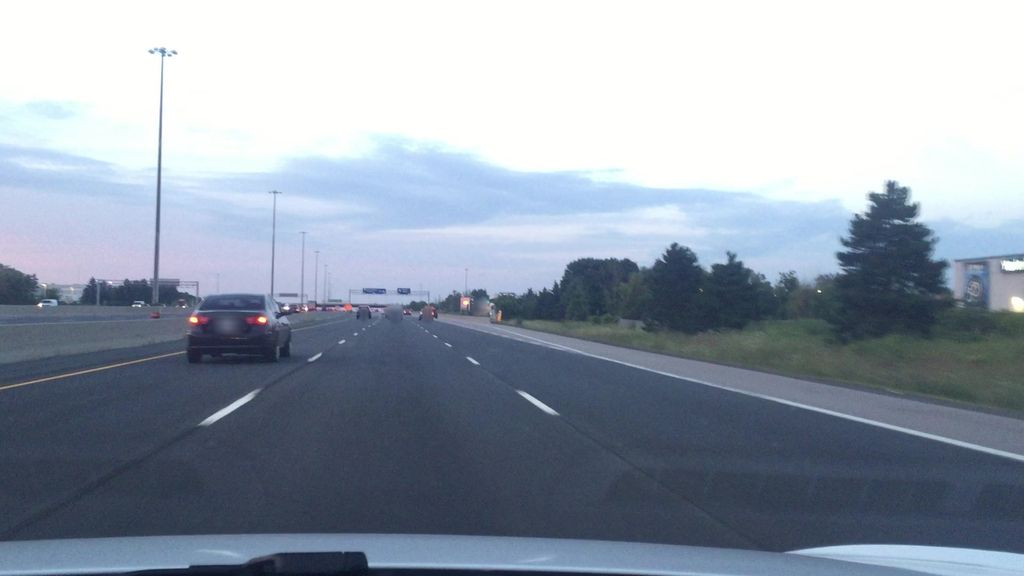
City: toronto